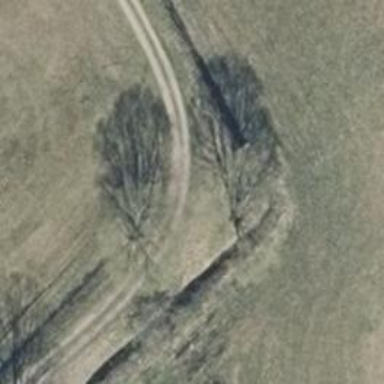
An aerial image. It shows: Deciduous tree with broadleaved leaves.